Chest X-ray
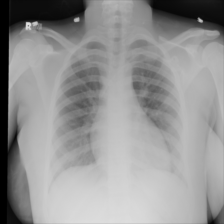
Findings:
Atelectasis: negative
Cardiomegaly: negative
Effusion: negative
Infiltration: negative
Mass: negative
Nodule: negative
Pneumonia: negative
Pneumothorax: negative
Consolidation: negative
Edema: negative
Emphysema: negative
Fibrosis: negative
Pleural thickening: negative
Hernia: negative